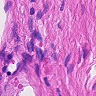
Metastatic tissue present: no